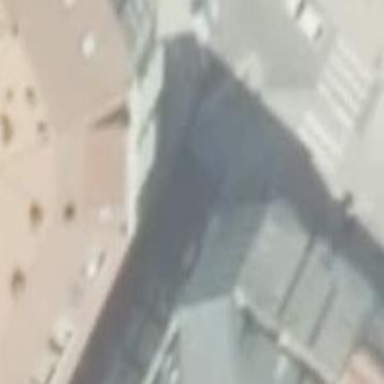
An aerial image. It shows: Part of building.